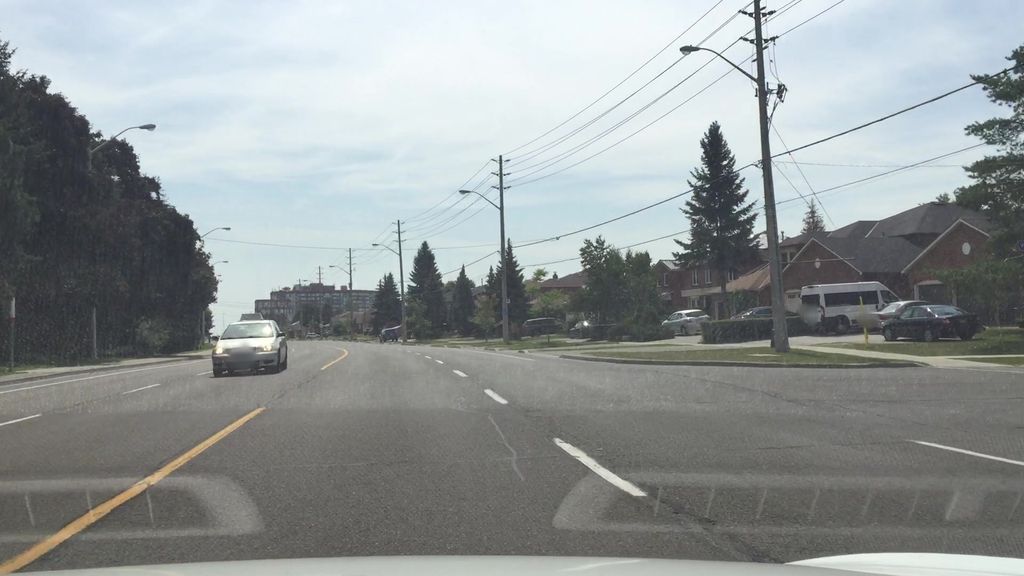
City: toronto